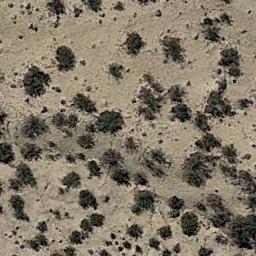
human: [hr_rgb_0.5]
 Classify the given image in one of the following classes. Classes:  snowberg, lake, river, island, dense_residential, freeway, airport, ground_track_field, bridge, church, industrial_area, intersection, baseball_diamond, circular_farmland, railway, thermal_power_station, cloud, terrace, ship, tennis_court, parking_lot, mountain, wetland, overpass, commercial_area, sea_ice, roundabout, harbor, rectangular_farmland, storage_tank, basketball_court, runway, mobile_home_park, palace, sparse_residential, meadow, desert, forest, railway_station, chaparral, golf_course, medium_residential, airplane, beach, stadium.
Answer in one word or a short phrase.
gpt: chaparral